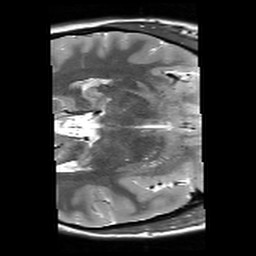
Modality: T2starw
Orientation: axial
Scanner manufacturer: siemens
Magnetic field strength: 3 T
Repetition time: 9.86 s
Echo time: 0.05 s